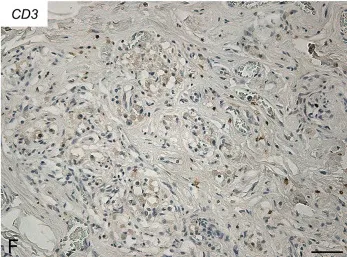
CD3 ; 50 microm.
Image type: pathology (immunostaining)